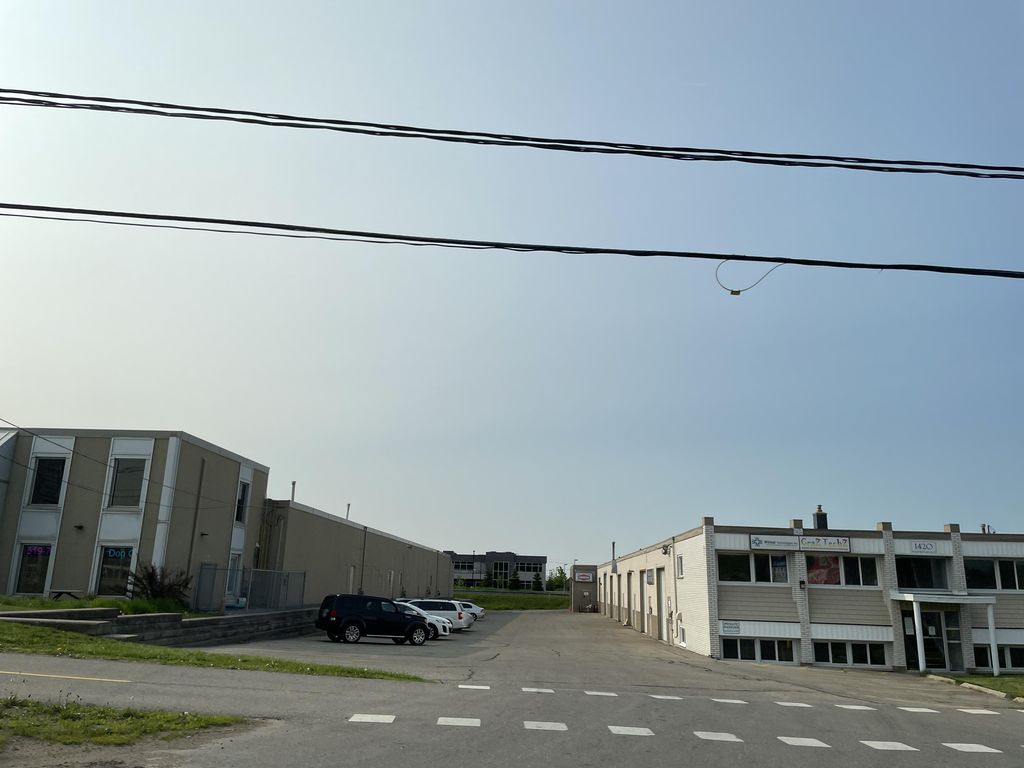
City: kitchener-waterloo